Question: So I have a file that has over 100 entries in it as an excel worksheet. I want to put those over into a sql. So I fire up my sql developer and try and import the data but it doesn't show up.

The next and finish buttons don't do anything. (the blue underline words aren't links to anything either fyi)
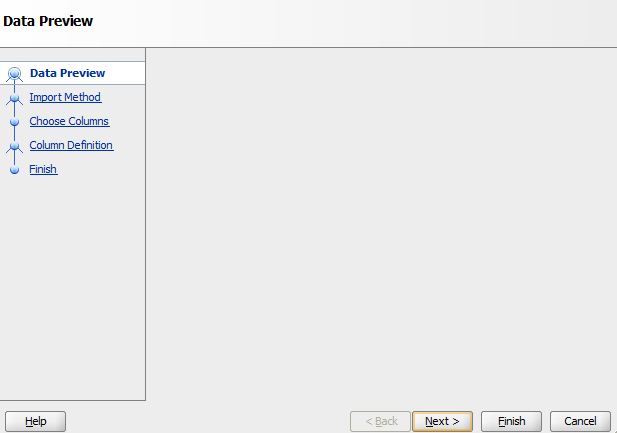
Answer: Have you tried converting the original file to text (csv) then importing? That has worked for me in the past.